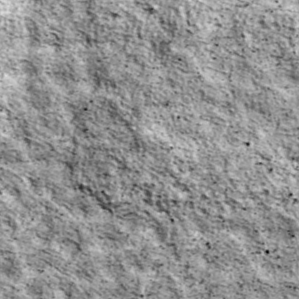
Label: non_frost